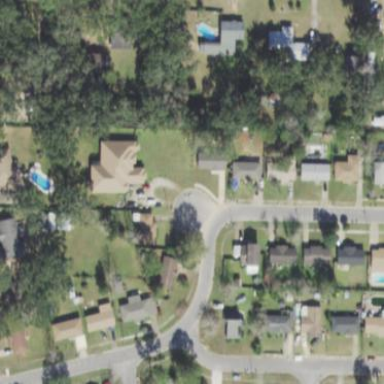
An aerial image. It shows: Residential area composed of single-family homes.